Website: bh-photo
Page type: address-validator
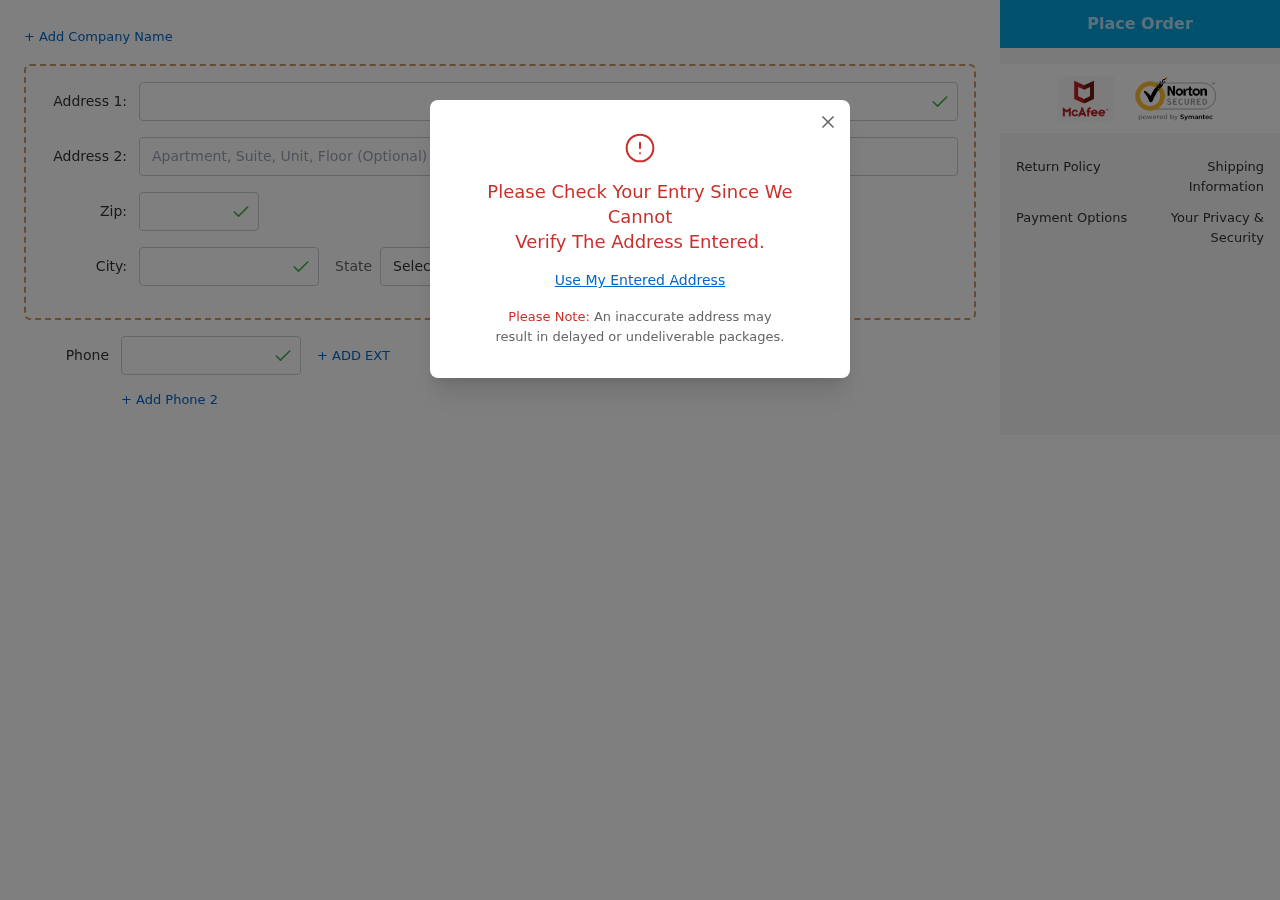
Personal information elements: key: PII_CITY
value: West Laura
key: PII_PHONE
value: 4867844854
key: PII_POSTCODE
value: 65082
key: PII_STATE_ABBR
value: WV
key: PII_STREET
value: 37870 Taylor Isle Apt. 654
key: PII_STREET2
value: Suite 430